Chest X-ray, PA view. Patient: 62 years old, sex F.
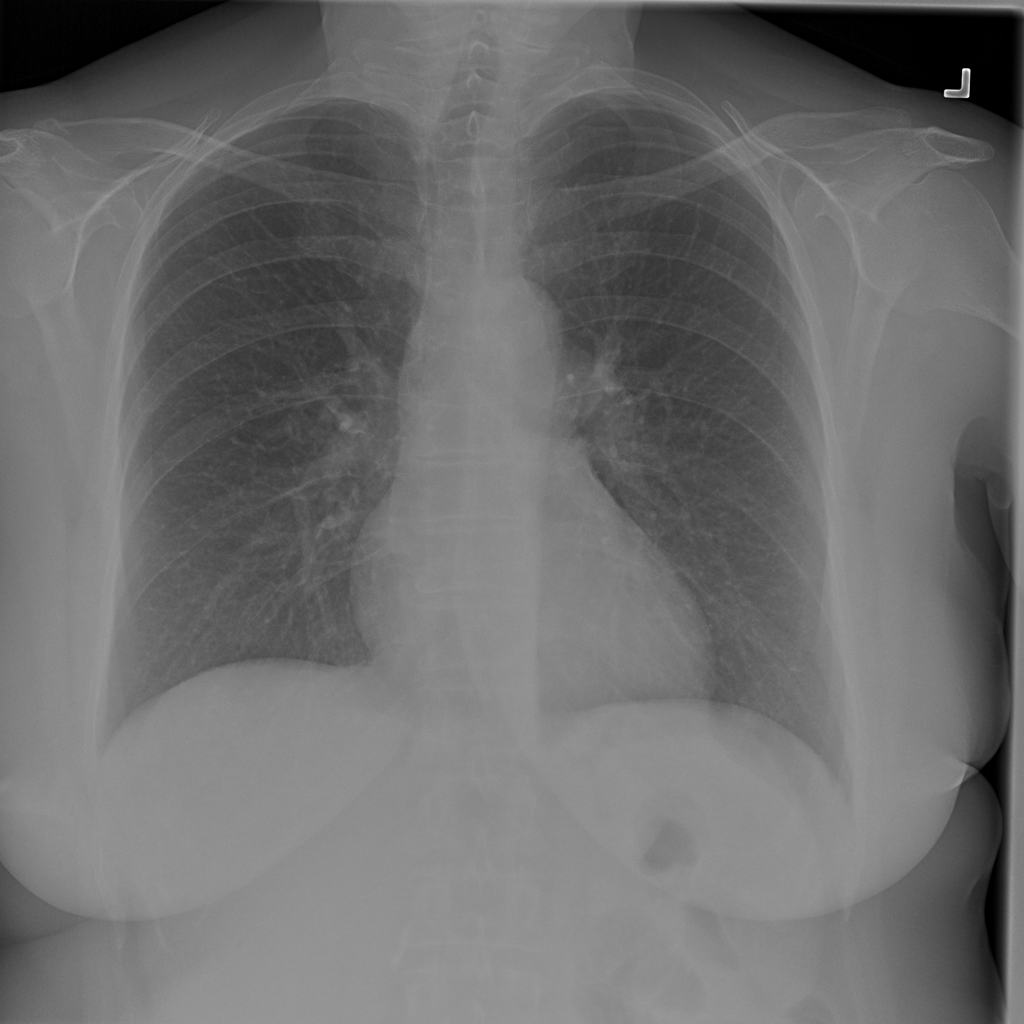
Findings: No Finding